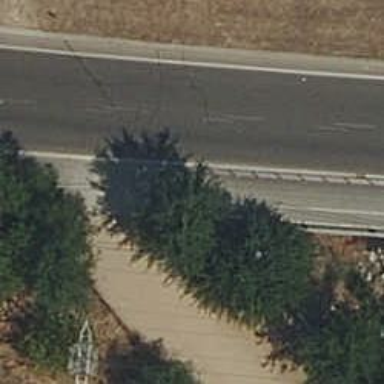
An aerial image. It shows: Asphalt road designated as cycleway. Both the cycleway and the footway have asphalt surfaces.